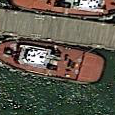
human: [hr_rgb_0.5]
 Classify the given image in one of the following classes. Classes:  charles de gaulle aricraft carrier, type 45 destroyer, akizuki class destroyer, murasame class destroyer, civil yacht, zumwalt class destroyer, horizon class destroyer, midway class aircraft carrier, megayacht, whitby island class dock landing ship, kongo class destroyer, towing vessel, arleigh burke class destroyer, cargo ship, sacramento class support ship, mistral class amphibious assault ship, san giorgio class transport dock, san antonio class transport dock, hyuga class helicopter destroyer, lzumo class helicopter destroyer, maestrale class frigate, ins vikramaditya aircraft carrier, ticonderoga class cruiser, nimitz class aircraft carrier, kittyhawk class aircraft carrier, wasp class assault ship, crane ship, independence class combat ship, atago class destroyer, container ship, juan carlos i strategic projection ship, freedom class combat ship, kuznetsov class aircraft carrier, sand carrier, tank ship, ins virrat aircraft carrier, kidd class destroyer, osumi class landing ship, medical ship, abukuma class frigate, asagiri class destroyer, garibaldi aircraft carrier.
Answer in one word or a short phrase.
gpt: Towing vessel